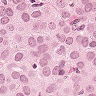
Metastatic tissue present: yes